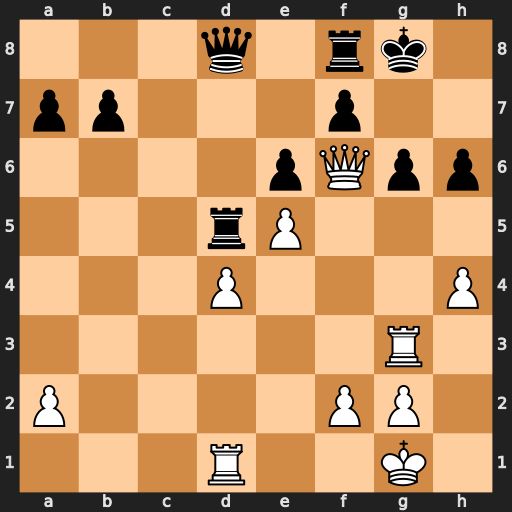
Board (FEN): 3q1rk1/pp3p2/4pQpp/3rP3/3P3P/6R1/P4PP1/3R2K1
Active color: w
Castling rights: -
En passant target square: -
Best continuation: Rxg6+ fxg6 Qxg6+ Kh8 Qxh6+